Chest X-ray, PA view. Patient: 50 years old, sex M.
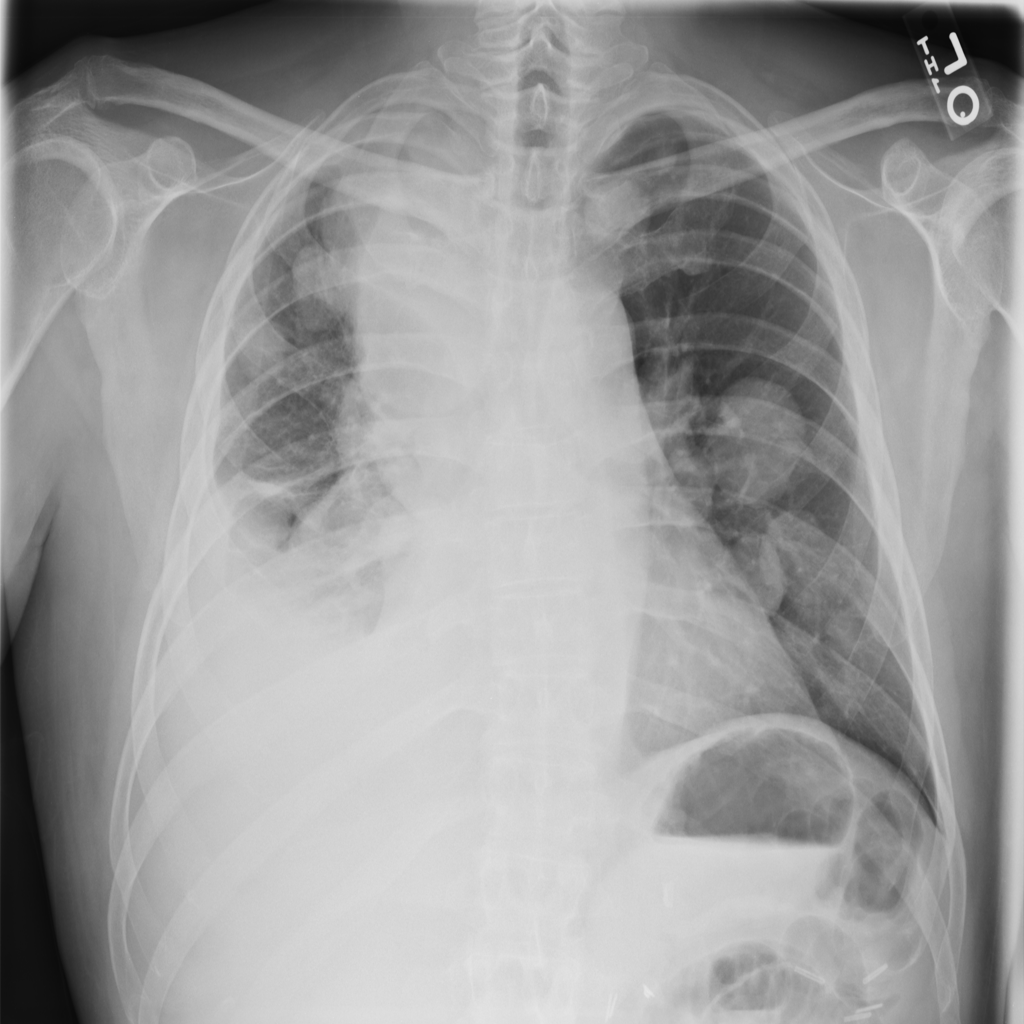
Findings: Effusion, Mass